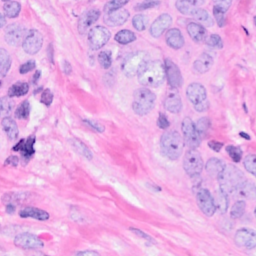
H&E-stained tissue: Breast